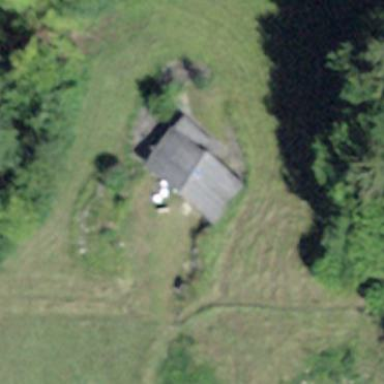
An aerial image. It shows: Shed building.